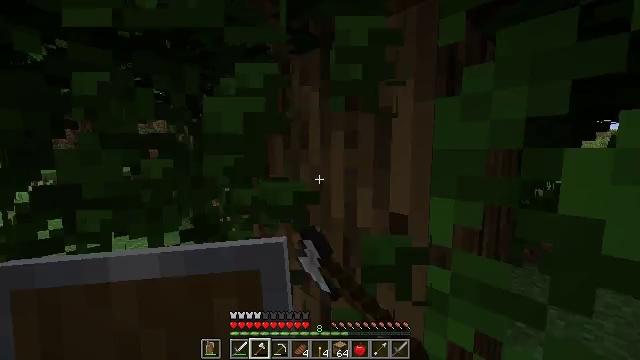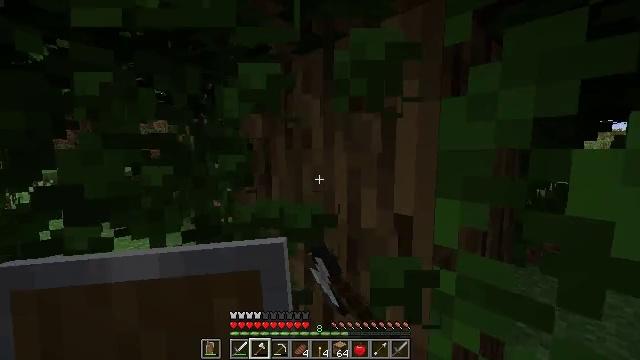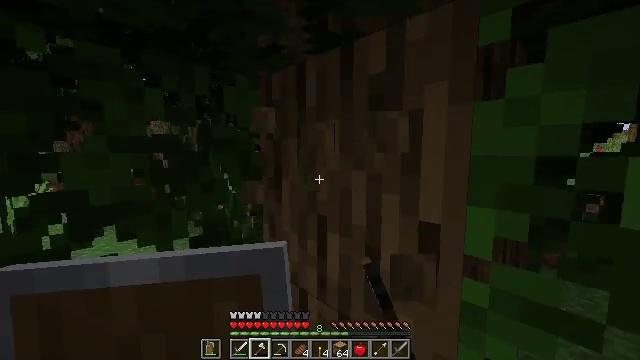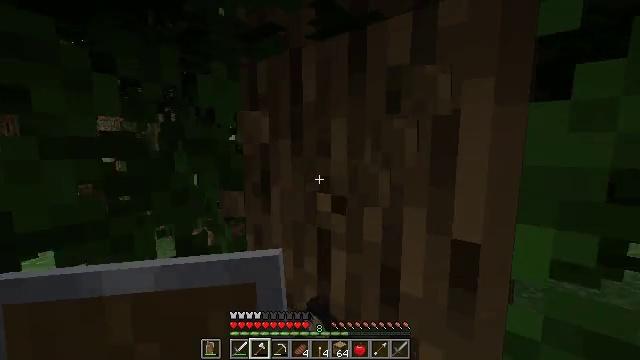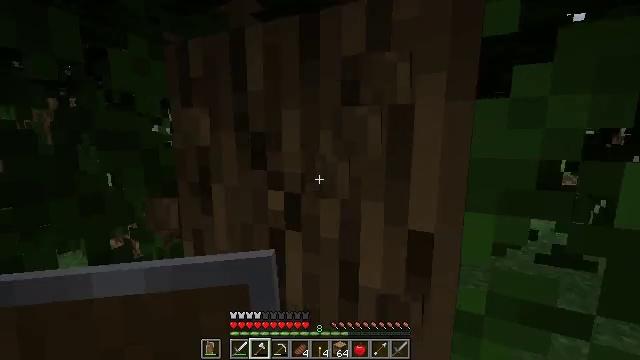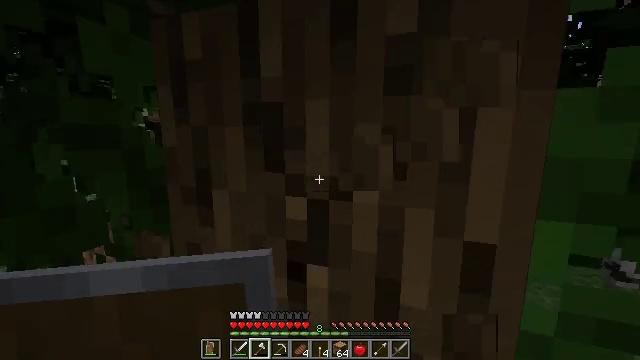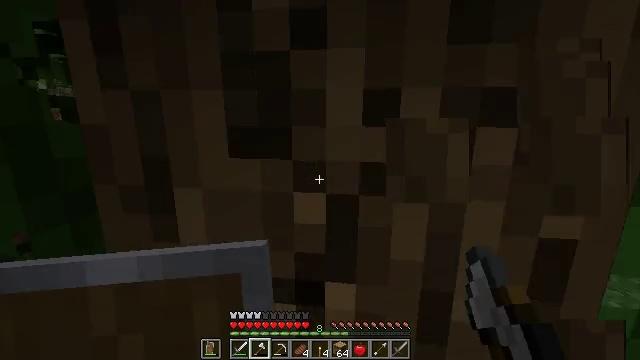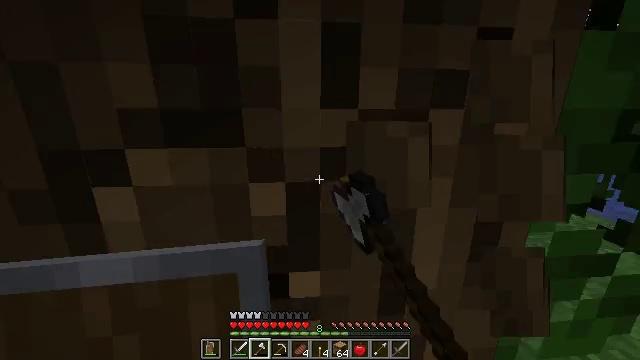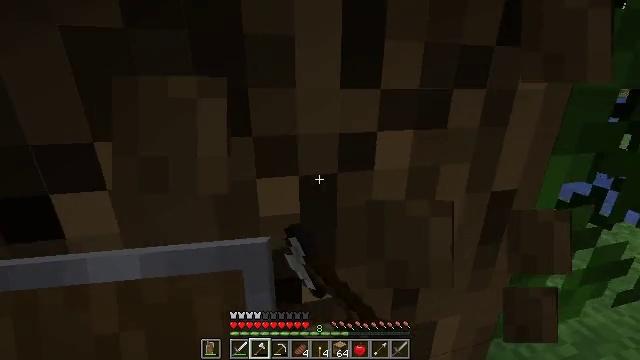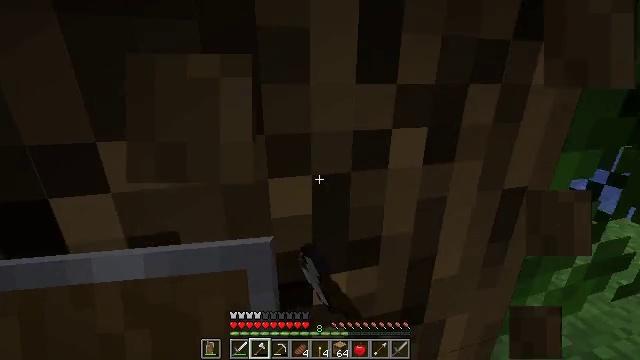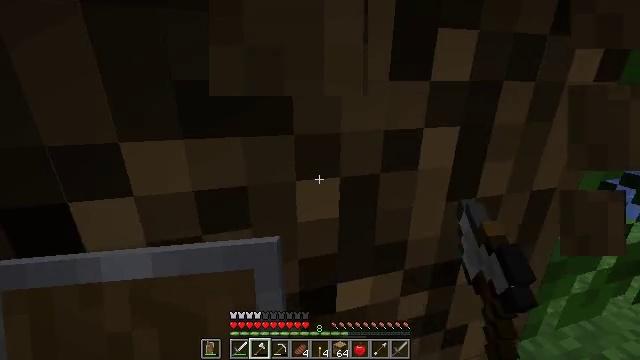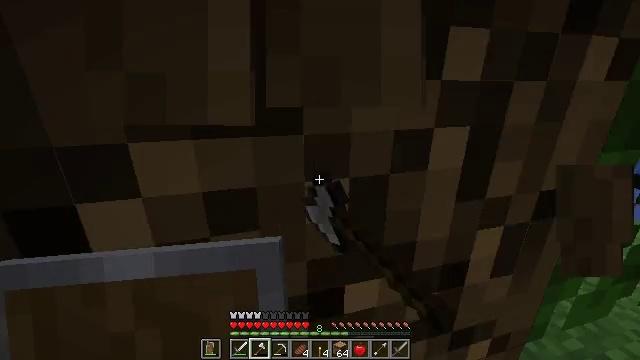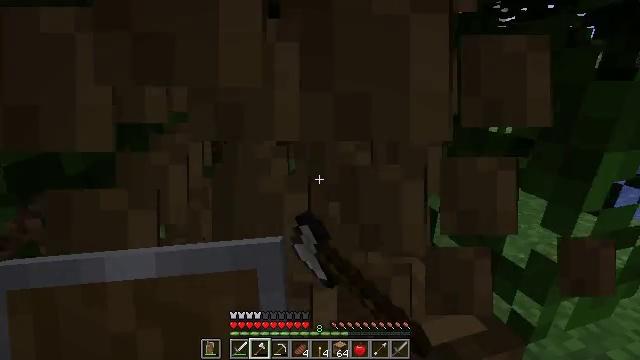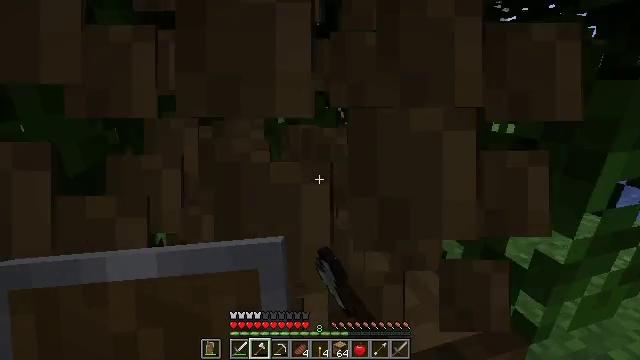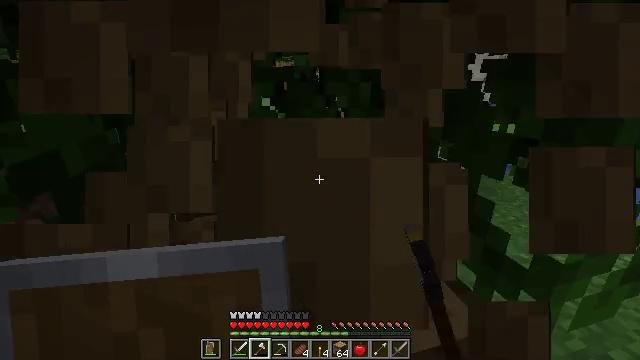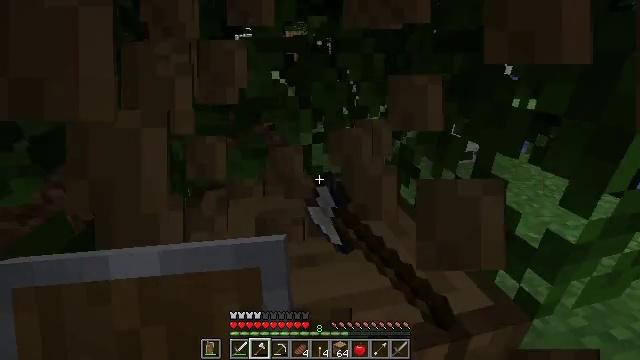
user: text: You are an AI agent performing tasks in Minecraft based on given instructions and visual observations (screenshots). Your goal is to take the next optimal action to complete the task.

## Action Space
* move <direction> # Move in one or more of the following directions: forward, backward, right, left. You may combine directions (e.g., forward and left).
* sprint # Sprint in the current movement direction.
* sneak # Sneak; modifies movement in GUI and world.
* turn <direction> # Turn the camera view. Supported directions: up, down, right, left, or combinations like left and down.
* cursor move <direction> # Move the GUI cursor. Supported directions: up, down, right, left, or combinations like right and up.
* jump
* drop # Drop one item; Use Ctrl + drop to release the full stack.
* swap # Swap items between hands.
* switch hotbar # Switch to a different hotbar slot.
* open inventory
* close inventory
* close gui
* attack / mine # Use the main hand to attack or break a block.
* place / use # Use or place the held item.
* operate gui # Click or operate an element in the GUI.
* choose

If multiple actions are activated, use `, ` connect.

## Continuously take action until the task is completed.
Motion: motion action
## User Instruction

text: Collect oak log for crafting.
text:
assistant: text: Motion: move left, attack / mine
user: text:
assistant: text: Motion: move left, attack / mine
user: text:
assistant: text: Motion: move forward and move left, turn right, attack / mine
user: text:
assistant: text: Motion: move forward and move left, turn right and down, attack / mine
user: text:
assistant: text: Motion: move forward and move left, turn right, attack / mine
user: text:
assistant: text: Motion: move forward, turn right and down, attack / mine
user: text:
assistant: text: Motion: turn right and down, attack / mine
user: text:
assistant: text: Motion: turn right and down, attack / mine
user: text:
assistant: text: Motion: turn right, attack / mine
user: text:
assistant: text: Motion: attack / mine
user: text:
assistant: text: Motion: attack / mine
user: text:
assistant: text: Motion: attack / mine
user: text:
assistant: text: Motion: attack / mine
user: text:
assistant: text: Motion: attack / mine
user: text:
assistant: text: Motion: turn left and down, attack / mine
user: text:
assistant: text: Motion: turn left and down, attack / mine
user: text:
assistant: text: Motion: turn right and down, attack / mine
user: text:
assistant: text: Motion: attack / mine
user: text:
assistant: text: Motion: attack / mine
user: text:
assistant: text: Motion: attack / mine
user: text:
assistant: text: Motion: attack / mine
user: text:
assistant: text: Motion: attack / mine
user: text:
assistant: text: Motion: attack / mine
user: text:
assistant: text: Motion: attack / mine
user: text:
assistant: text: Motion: attack / mine
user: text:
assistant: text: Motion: attack / mine
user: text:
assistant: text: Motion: attack / mine
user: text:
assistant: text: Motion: attack / mine
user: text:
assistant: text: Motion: attack / mine
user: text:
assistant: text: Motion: attack / mine